Question: I'm trying to figure out how I can automatically annotate the maximum value in a figure window. I know you can do this by manually entering in x,y coordinates to annotate whatever point you want using the '.annotate()' method, but I want the annotation to be automatic, or to find the maximum point by itself.
Here's my code so far:
'''
import matplotlib.pyplot as plt
import numpy as np
import pandas as pd
from pandas import Series, DataFrame
df = pd.read_csv('macrodata.csv') #Read csv file into dataframe
years = df['year'] #Get years column
infl = df['infl'] #Get inflation rate column
fig10 = plt.figure()
win = fig10.add_subplot(1,1,1)
fig10 = plt.plot(years, infl, lw = 2)
fig10 = plt.xlabel("Years")
fig10 = plt.ylabel("Inflation")
fig10 = plt.title("Inflation with Annotations")
'''

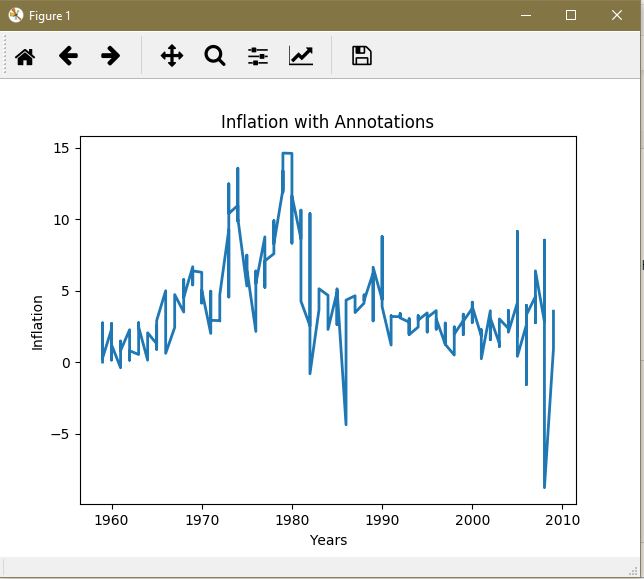
Answer: I don't have data of 'macrodata.csv' to go with. However, generically, assuming you have 'x' and 'y' axis data as an list, you can use following method to get auto positioning of 'max'.
Working Code:
'''
import numpy as np
import matplotlib.pyplot as plt
fig = plt.figure()
ax = fig.add_subplot(111)
x=[1,2,3,4,5,6,7,8,9,10]
y=[1,1,1,2,10,2,1,1,1,1]
line, = ax.plot(x, y)
ymax = max(y)
xpos = y.index(ymax)
xmax = x[xpos]
ax.annotate('local max', xy=(xmax, ymax), xytext=(xmax, ymax+5),
arrowprops=dict(facecolor='black', shrink=0.05),
)
ax.set_ylim(0,20)
plt.show()
'''
Plot :
<URL>